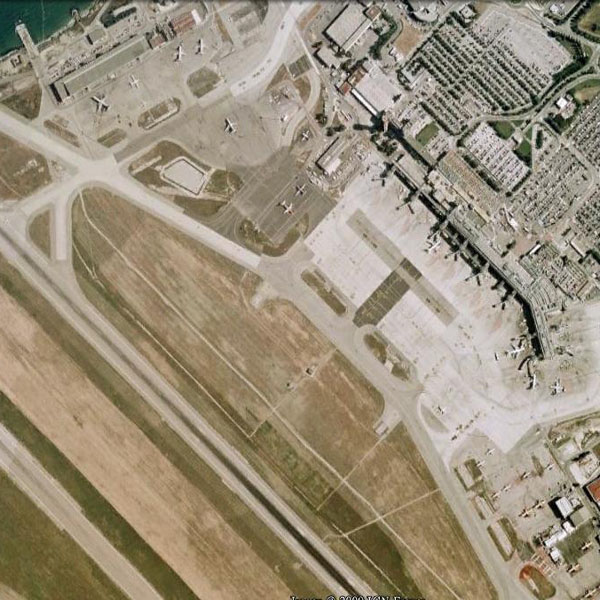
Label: Airport